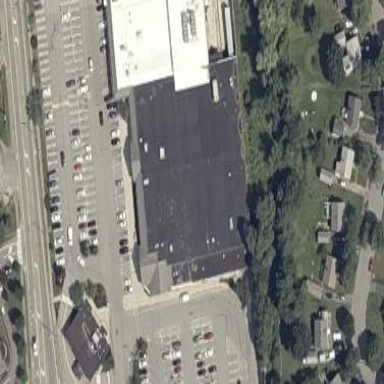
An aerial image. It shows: Building that houses supermarket.